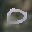
Label: 0